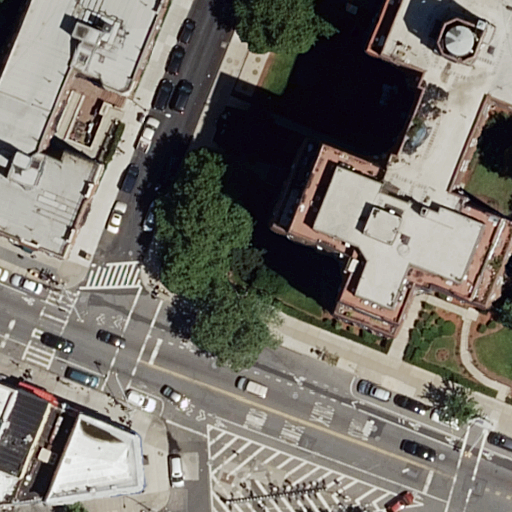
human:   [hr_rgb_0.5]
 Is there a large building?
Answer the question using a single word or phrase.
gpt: yes

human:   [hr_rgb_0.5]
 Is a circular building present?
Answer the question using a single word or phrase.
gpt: no

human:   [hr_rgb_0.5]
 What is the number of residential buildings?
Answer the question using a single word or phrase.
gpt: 6

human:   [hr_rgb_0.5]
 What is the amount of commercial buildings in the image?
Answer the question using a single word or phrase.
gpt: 0

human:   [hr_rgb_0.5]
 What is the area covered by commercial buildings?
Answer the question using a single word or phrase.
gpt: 0m2

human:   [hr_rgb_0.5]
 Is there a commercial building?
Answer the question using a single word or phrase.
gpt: no

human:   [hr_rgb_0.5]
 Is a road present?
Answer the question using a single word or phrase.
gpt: yes

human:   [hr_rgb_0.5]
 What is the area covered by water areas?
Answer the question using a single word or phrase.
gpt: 0m2

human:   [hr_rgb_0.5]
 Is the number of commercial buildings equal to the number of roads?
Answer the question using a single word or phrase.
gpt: no

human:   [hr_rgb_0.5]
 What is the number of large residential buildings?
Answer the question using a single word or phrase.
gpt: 2

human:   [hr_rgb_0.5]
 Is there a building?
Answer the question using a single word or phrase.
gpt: yes

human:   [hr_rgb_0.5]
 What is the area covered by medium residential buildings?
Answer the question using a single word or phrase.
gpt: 451m2

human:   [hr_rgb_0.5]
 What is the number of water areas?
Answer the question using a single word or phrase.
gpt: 0

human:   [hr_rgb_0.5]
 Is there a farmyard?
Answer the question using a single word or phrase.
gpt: no

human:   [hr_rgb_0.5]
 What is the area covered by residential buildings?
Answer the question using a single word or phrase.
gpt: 3033m2

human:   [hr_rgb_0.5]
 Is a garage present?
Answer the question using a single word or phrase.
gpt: no

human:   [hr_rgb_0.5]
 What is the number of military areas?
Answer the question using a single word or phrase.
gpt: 0

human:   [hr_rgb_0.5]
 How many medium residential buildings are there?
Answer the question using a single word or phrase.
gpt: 3

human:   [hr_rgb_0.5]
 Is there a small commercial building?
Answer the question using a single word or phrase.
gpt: no

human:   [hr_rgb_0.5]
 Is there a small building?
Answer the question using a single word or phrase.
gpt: yes

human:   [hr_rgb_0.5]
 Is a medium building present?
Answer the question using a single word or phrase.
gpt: yes

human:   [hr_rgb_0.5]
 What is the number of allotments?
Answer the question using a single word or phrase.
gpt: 0

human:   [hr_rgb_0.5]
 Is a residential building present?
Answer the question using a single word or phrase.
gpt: yes

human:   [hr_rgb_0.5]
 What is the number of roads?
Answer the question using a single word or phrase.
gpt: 19

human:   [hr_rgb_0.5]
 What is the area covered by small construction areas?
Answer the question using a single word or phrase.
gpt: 0m2

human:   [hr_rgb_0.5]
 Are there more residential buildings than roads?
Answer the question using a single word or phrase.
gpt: no

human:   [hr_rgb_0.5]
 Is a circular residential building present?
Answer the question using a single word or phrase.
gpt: no

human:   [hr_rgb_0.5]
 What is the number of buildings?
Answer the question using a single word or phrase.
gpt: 6

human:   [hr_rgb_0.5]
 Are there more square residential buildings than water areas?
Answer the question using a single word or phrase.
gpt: no

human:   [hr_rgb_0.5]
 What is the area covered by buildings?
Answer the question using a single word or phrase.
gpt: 3033m2

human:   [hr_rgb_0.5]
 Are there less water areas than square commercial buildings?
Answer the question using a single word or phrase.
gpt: no

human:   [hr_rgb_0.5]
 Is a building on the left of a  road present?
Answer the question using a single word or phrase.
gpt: yes

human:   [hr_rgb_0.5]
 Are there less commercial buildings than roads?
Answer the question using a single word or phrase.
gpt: yes

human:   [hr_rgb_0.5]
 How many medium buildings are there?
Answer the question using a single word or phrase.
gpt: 3

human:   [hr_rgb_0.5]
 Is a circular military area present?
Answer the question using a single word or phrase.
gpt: no

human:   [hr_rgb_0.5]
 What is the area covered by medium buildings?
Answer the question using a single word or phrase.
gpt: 451m2

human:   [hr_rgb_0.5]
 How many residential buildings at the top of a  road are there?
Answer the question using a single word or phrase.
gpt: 6

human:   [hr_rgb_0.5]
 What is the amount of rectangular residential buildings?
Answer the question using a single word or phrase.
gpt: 3

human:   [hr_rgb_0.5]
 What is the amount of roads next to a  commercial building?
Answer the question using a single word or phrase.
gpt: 0

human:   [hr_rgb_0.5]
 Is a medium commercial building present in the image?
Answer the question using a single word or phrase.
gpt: no

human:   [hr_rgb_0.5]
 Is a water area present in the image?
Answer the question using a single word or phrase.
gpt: no

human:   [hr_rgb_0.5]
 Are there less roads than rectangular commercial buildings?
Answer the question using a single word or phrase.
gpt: no

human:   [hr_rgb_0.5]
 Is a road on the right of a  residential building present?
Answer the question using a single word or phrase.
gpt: yes

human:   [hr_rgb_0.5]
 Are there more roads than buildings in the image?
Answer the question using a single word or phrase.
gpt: yes

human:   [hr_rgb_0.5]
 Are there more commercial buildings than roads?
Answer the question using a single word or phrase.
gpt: no

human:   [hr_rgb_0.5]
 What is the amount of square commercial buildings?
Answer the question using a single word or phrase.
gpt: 0

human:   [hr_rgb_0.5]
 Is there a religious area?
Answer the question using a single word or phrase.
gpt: no

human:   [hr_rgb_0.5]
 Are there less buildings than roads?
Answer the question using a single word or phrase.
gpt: yes

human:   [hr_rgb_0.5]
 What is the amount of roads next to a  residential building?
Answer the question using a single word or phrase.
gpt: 18

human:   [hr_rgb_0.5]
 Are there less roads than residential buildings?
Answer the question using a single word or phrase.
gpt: no

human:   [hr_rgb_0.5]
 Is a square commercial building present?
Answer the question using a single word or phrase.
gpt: no

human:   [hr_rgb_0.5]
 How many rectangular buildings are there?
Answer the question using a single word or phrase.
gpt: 3

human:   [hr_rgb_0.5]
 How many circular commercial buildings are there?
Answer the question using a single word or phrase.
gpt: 0

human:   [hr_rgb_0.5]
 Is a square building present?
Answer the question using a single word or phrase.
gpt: no

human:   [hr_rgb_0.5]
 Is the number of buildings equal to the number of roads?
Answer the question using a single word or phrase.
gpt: no

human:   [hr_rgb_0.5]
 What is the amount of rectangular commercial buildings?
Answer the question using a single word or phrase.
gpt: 0

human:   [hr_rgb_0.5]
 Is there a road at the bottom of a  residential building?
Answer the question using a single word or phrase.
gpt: yes

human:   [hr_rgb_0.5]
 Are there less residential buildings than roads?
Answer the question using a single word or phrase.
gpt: yes

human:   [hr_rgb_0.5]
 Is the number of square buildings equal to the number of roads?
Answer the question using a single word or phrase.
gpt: no

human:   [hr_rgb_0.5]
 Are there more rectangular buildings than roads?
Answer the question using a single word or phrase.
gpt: no

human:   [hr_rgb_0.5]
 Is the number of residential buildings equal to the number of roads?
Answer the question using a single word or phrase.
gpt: no

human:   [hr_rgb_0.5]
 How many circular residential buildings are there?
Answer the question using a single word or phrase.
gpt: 0

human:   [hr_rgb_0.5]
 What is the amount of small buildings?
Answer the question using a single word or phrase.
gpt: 1

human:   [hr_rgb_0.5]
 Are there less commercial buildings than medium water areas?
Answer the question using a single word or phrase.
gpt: no